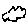
Label: cloud